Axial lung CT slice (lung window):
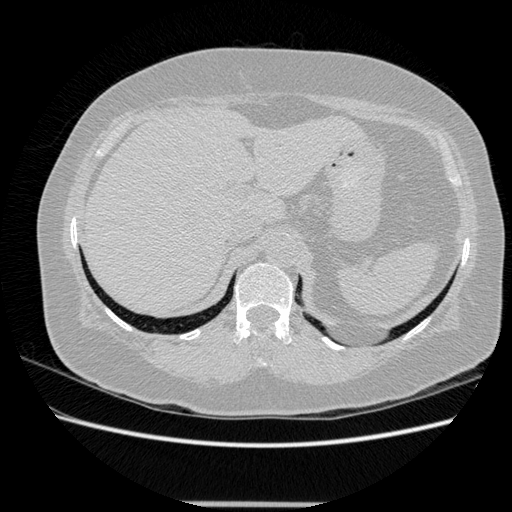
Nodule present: no